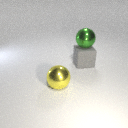
large gray rubber cube to the right of large yellow metal sphere